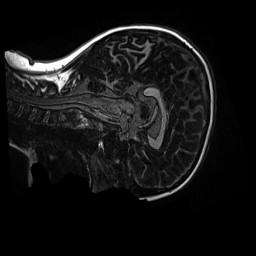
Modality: MP2RAGE
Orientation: sagittal
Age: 9
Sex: female
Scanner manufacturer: siemens
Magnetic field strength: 3 T
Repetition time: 4 s
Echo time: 0.00303 s